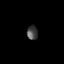
Tissue: lung
Cell type: Epithelial cells
Senescence score: 0.1799
Nuclear area (px): 149
Mean DAPI intensity: 72.799